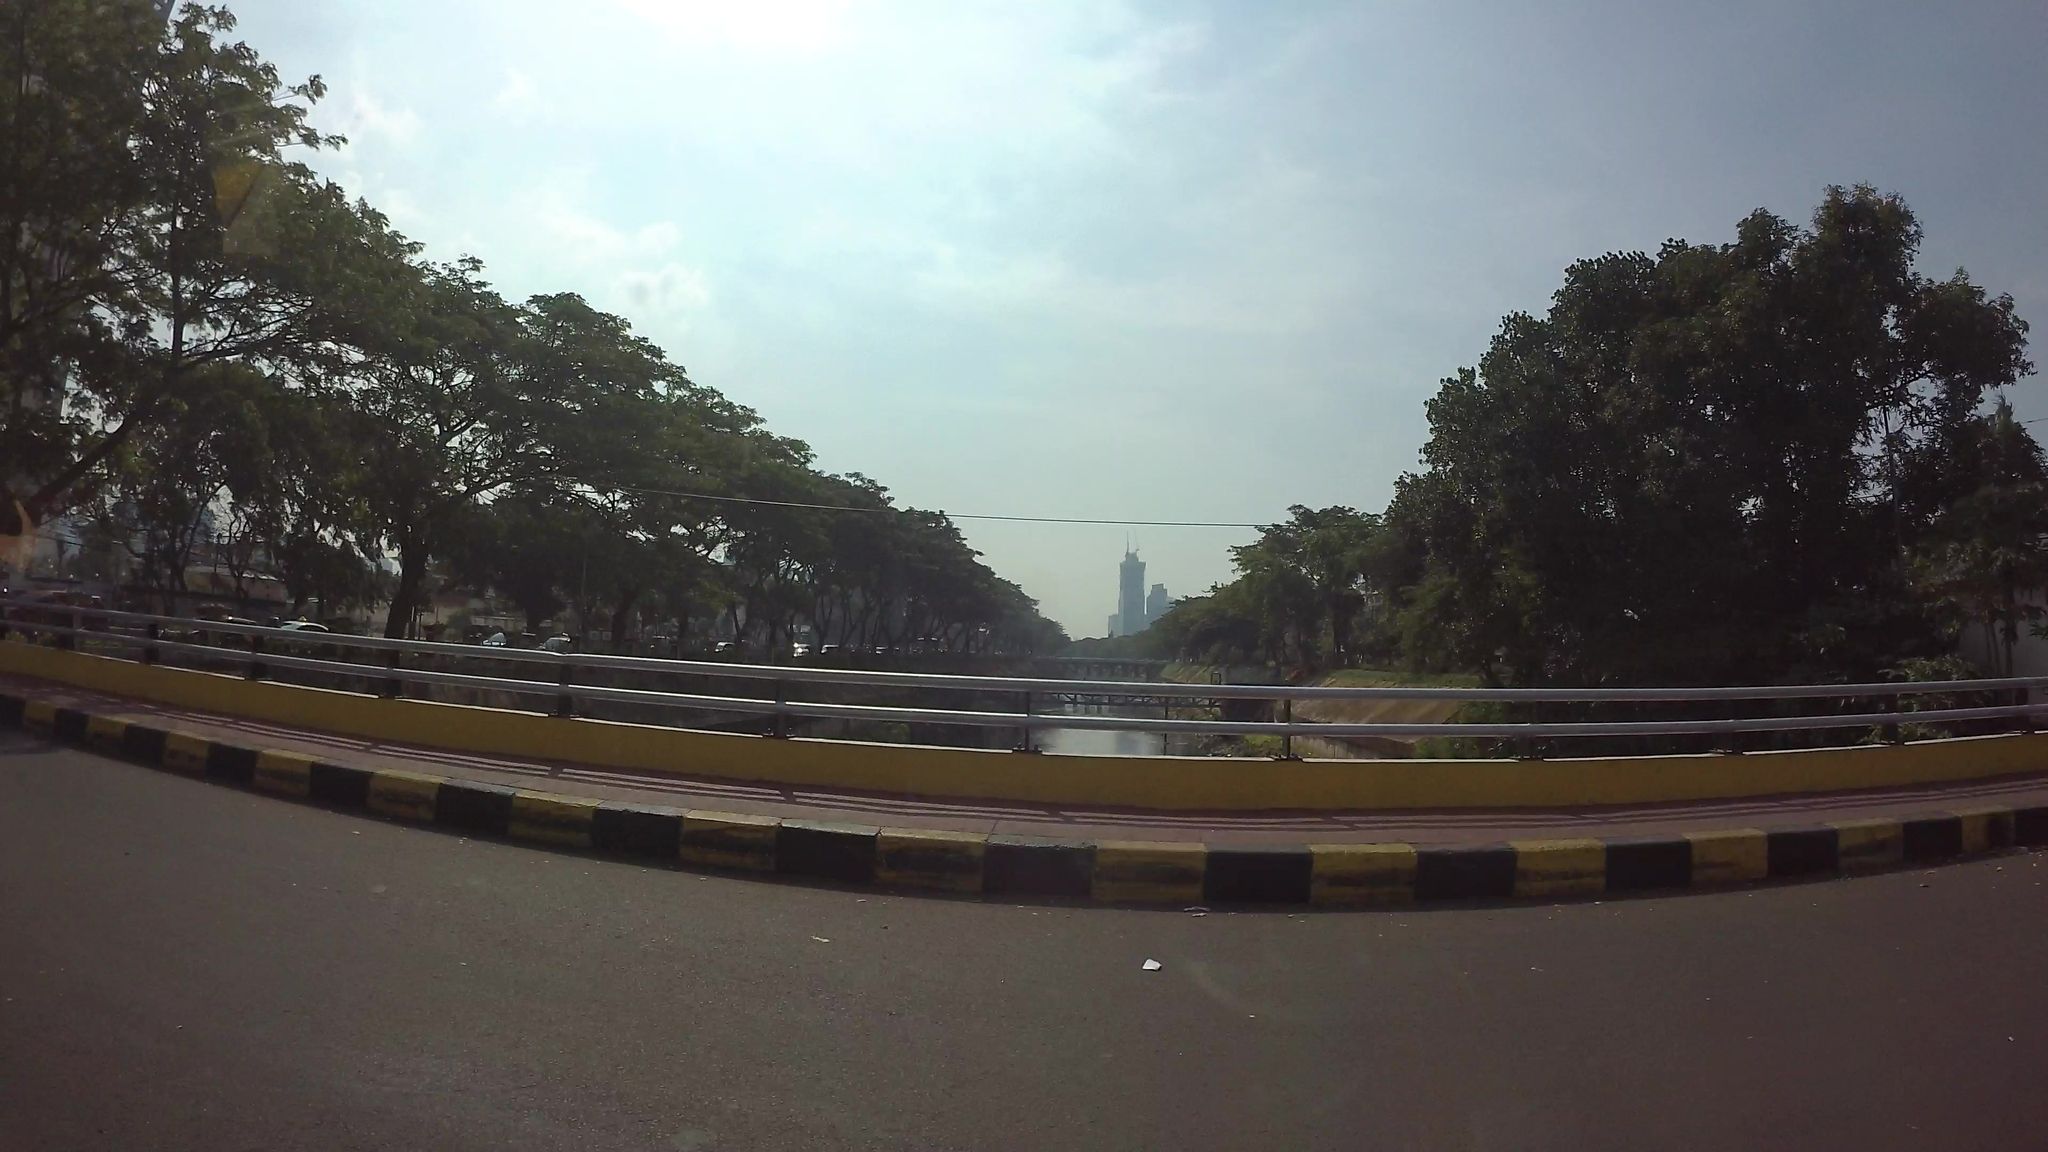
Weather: clear
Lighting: day
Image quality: slightly poor
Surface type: driving surface
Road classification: tertiary
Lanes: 2
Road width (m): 4
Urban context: urban centre
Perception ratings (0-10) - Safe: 1.57, Lively: 4.06, Beautiful: 7.62, Boring: 3.14, Depressing: 8.24, Wealthy: 5.67